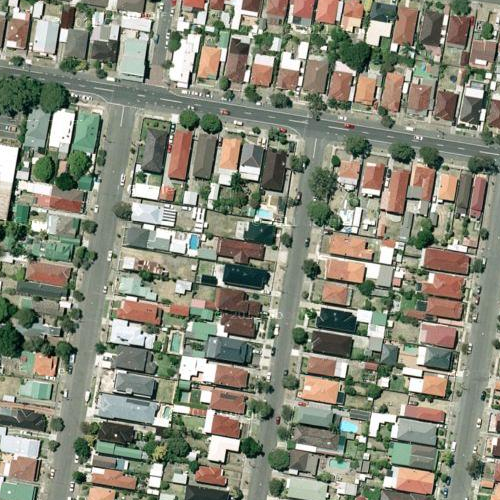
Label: sydney